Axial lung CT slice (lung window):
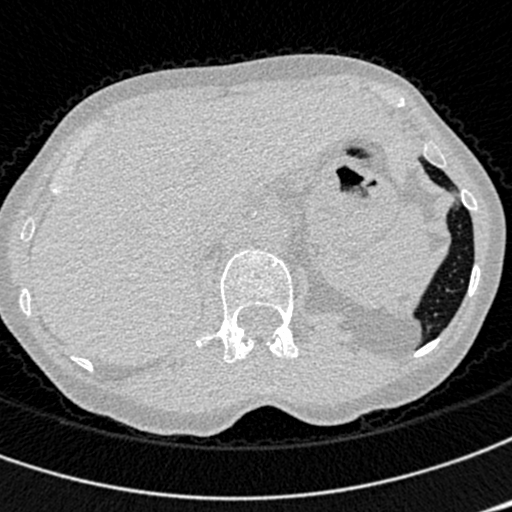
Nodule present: no